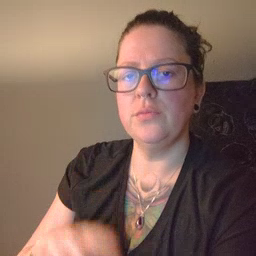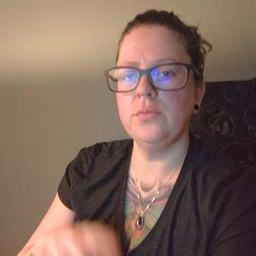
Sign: where